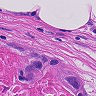
Metastatic tissue present: yes